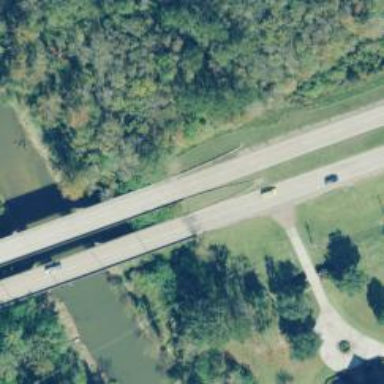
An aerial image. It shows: Primary highway bridge that may present ice hazards.